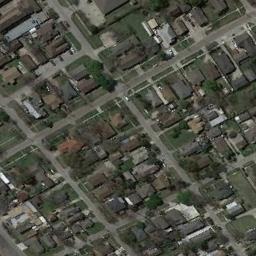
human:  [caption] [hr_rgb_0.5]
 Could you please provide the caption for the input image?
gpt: There are many roads and neatly arranged houses and trees and large lawns in densely populated areas .

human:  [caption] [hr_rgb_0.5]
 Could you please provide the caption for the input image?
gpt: There are several cars running on the road beside the residential area .

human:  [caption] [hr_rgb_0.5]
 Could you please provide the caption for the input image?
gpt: A dense residential area has lots of houses arranged neatly while some roads go through the residential area .

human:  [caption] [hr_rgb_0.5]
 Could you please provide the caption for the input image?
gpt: The high density residential area is on the grass next to the road and shrubs .

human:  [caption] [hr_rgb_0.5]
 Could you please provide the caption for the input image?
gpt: There are many black buildings on a dense residential area .